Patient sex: F
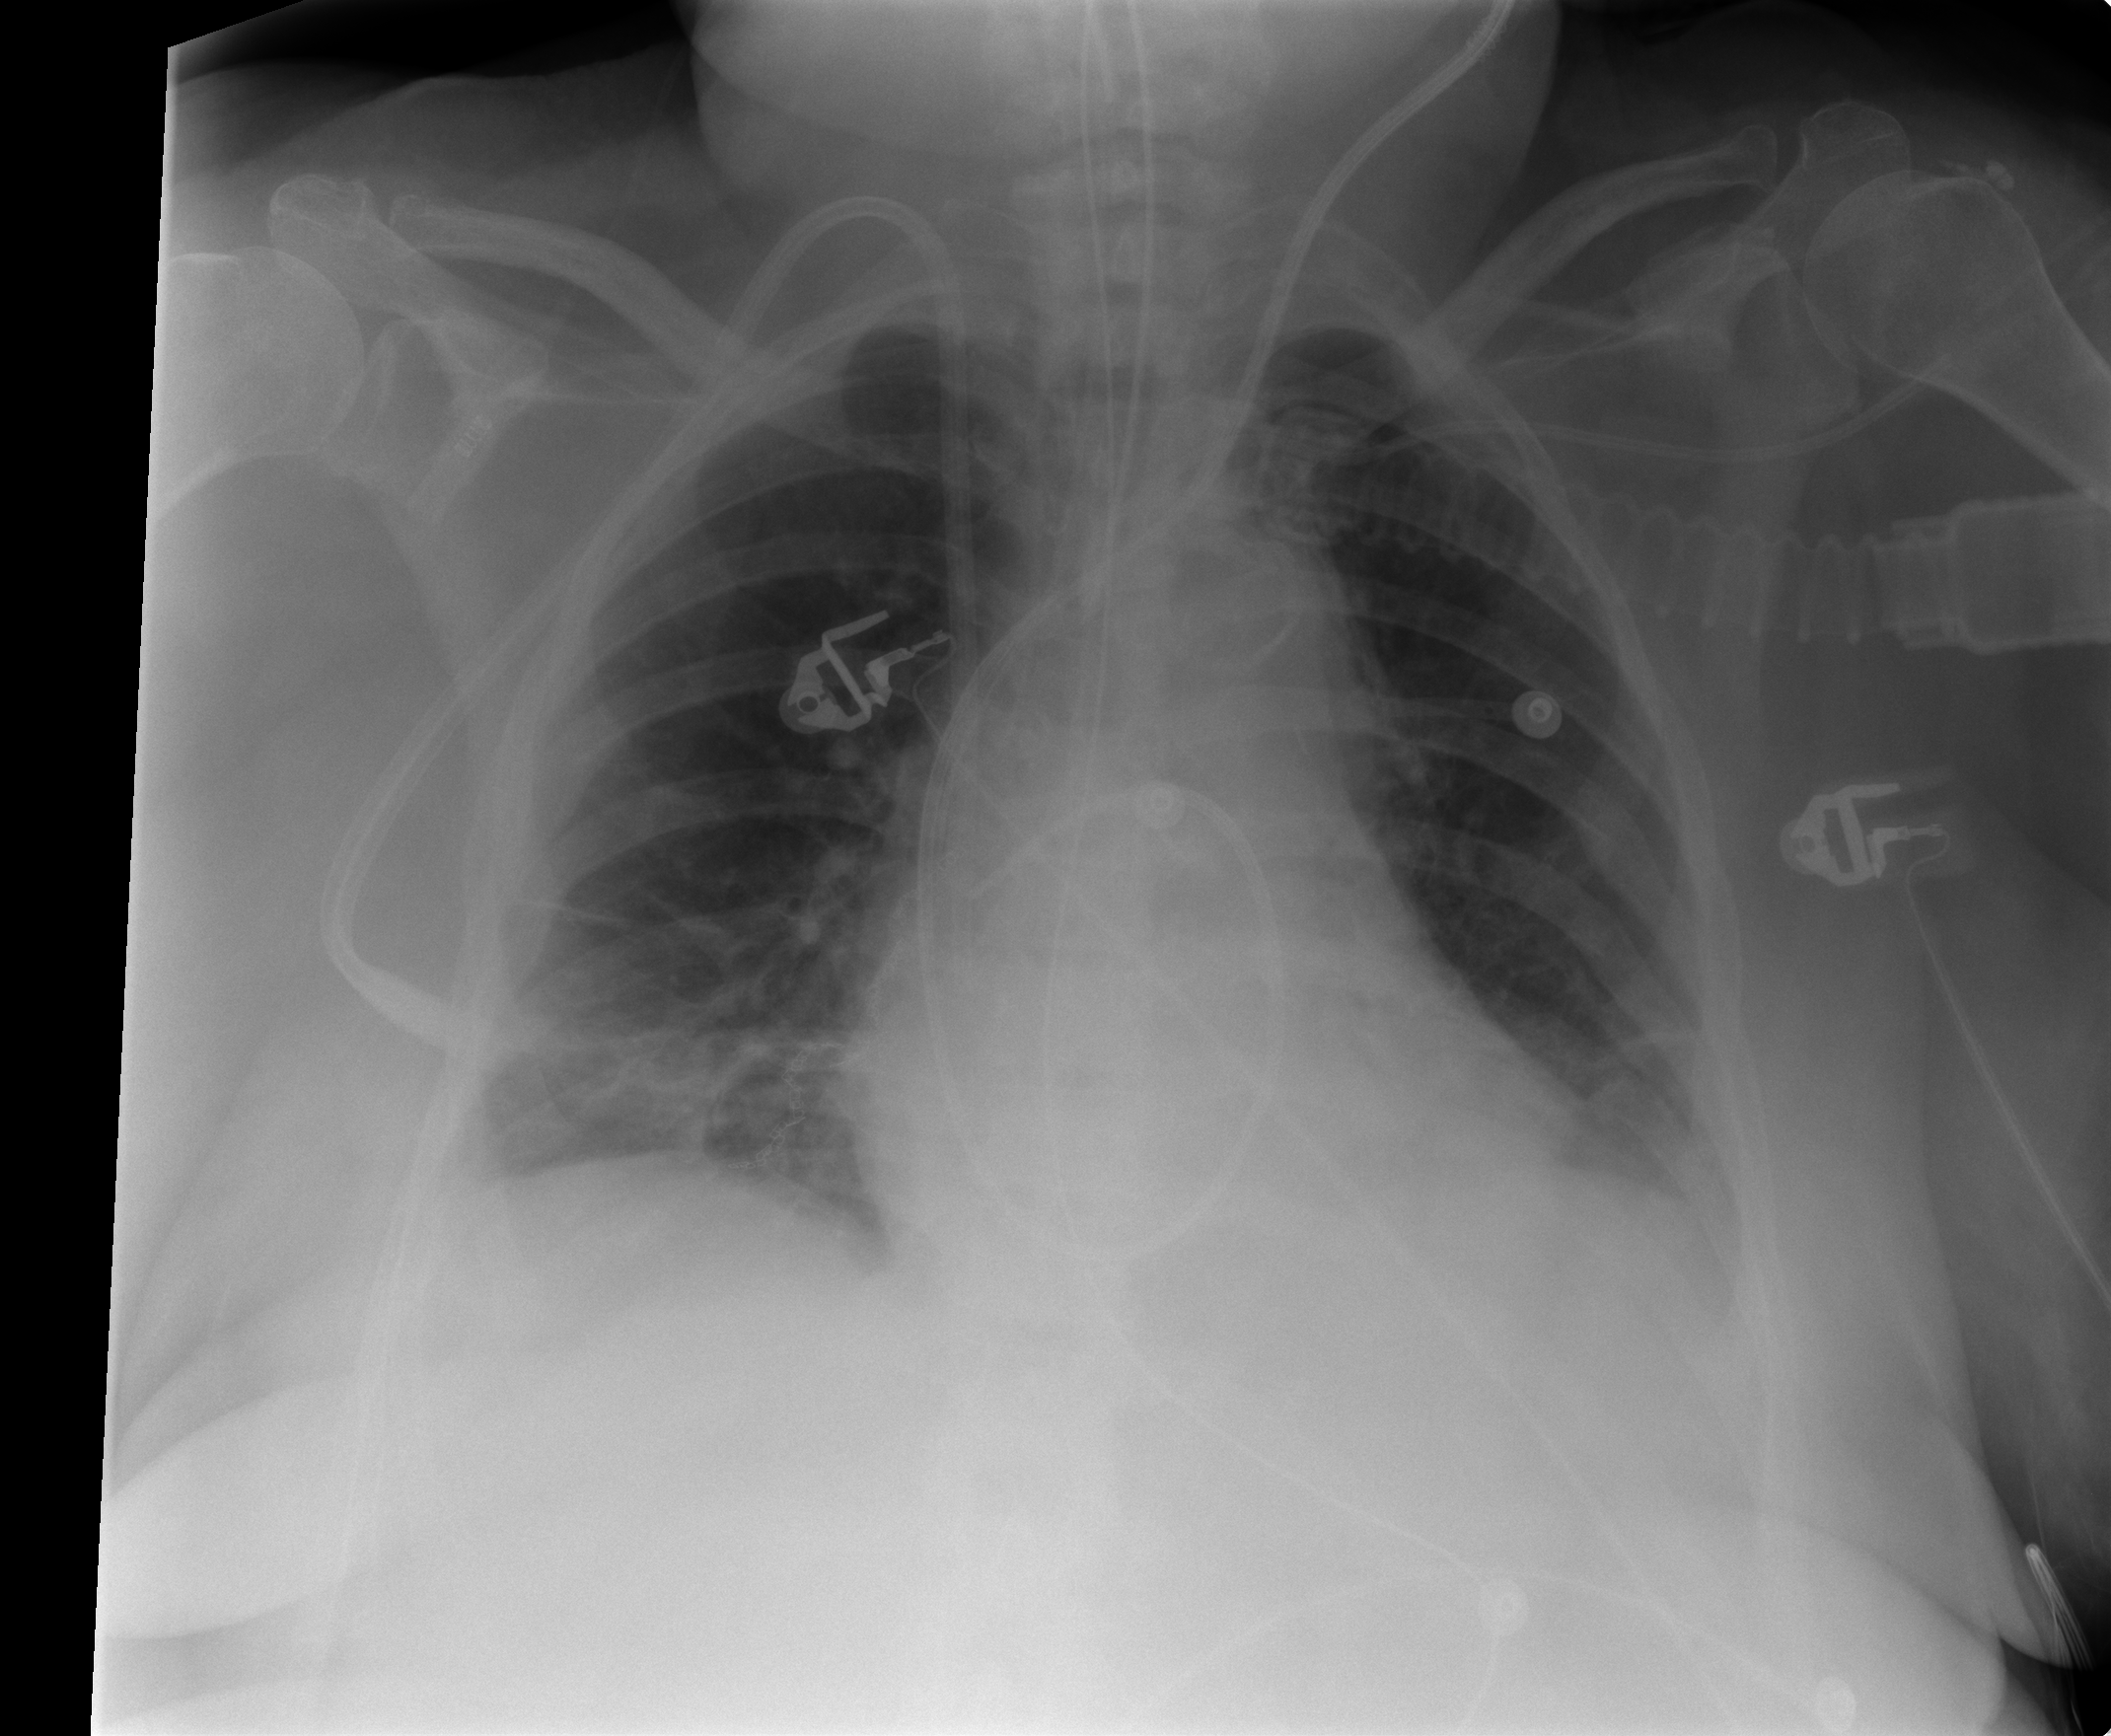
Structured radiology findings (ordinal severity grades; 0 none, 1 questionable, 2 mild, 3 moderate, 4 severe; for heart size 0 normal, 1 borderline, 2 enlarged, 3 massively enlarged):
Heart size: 0
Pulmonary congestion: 0
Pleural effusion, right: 2
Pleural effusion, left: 2
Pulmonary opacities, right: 0
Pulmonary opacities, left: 0
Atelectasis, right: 3
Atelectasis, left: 3